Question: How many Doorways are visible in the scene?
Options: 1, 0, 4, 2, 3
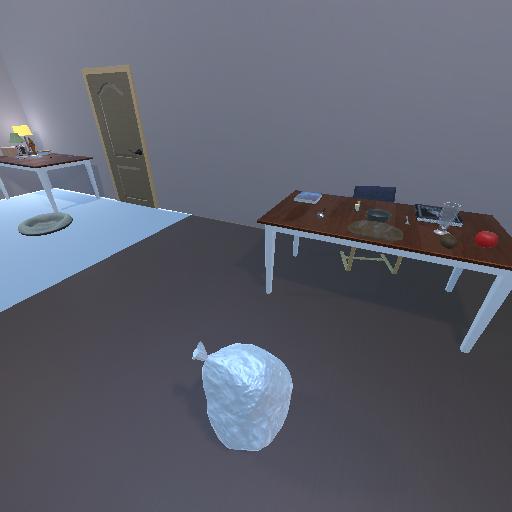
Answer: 1